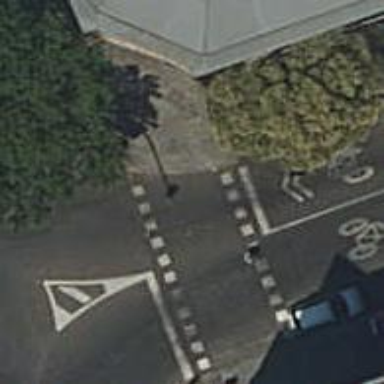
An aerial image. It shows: Road with traffic signals at crossing.